Question: I have the following query:
'''
SELECT CASE GROUPING_ID(status, CASE WHEN status IN (2, 4, 5) THEN 1 ELSE 0 END)
WHEN 0
THEN TO_CHAR(status)
WHEN 2
THEN 'subtotal'
ELSE 'total'
END AS status,
COUNT(CASE user_type WHEN 1 THEN 1 END) AS "1",
COUNT(CASE user_type WHEN 2 THEN 1 END) AS "2",
COUNT(CASE user_type WHEN 3 THEN 1 END) AS "3",
COUNT(CASE user_type WHEN 5 THEN 1 END) AS "5",
COUNT(*) AS total
FROM (Select STATUS,USER_TYPE
FROM TRANSACTIONS tr join TRANSACTION_STATUS_CODES sc on sc.id = tr.user_type join
TRANSACTION_USER_TYPES ut on ut.id=tr.user_type
WHERE tr.status!=1 AND Tr.Update_Date BETWEEN TO_DATE('2022-01-01 00:00:00', 'yyyy-mm-dd HH24:MI:SS') AND TO_DATE('2022-11-13 23:59:59', 'yyyy-mm-dd HH24:MI:SS'))
GROUP BY CUBE(status,CASE WHEN status IN (2, 4, 5) THEN 1 ELSE 0 END)
HAVING GROUPING_ID(status, CASE WHEN status IN (2, 4, 5) THEN 1 ELSE 0 END) IN (0, 3)
OR ( GROUPING_ID(status, CASE WHEN status IN (2, 4, 5) THEN 1 ELSE 0 END) = 2
AND CASE WHEN status IN (2, 4, 5) THEN 1 ELSE 0 END = 1 );
'''
which displays:
[
with inner query giving ( thats 10 out of 36rows):
<URL>
anyways.. I've been asked to change the inner query to a better organized one, so I came up with the following pivot table ( which I want it to be my new inner query ):
'''
SELECT p.*
FROM (
SELECT user_type,
status
FROM transactions
WHERE status !=1
AND Update_Date >= DATE '2022-01-01'
AND Update_Date < DATE '2022-11-14'
) PIVOT (
COUNT(*)
FOR user_type IN (1,2,3,5)
) p
ORDER BY status asc;
'''
which gives:
<URL>
what I need to try and achieve is the sum of subtotal/total of rows aswell as total of column( as I have in the first table ), and when I try to make it an inner query the outer query doesnt recognize anything..
<URL>
<URL>
is that achievable without changing the entire query?
or else, what is the best approach to achieve that?
thanks in advance!
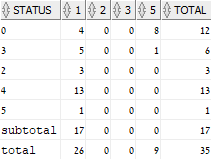
Answer: 'CUBE' does what you want in a single query and was covered in <URL>.
You cannot use 'PIVOT' to do what you want in a single query; instead you would need to use multiple queries joined together with 'UNION ALL' to calculate the status, sub-total and total parts (which is likely to be much less efficient):
'''
SELECT TO_CHAR(status) AS status,
"1",
"2",
"3",
"5",
"1" + "2" + "3" + "5" AS total
FROM table_name
PIVOT ( COUNT(*) FOR user_type IN (1,2,3,5) )
UNION ALL
SELECT 'SUB_TOTAL',
"1",
"2",
"3",
"5",
"1" + "2" + "3" + "5" AS total
FROM (SELECT user_type FROM table_name WHERE status IN (2,4,5))
PIVOT ( COUNT(*) FOR user_type IN (1,2,3,5) )
UNION ALL
SELECT 'TOTAL',
"1",
"2",
"3",
"5",
"1" + "2" + "3" + "5" AS total
FROM (SELECT user_type FROM table_name)
PIVOT ( COUNT(*) FOR user_type IN (1,2,3,5) )
'''
or:
'''
SELECT TO_CHAR(status) AS status,
COUNT(CASE user_type WHEN 1 THEN 1 END) AS "1",
COUNT(CASE user_type WHEN 2 THEN 1 END) AS "2",
COUNT(CASE user_type WHEN 3 THEN 1 END) AS "3",
COUNT(CASE user_type WHEN 5 THEN 1 END) AS "5",
COUNT(*) AS total
FROM table_name
GROUP BY status
UNION ALL
SELECT 'SUB_TOTAL',
COUNT(CASE user_type WHEN 1 THEN 1 END) AS "1",
COUNT(CASE user_type WHEN 2 THEN 1 END) AS "2",
COUNT(CASE user_type WHEN 3 THEN 1 END) AS "3",
COUNT(CASE user_type WHEN 5 THEN 1 END) AS "5",
COUNT(*) AS total
FROM table_name
WHERE status IN (2,4,5)
UNION ALL
SELECT 'TOTAL',
COUNT(CASE user_type WHEN 1 THEN 1 END) AS "1",
COUNT(CASE user_type WHEN 2 THEN 1 END) AS "2",
COUNT(CASE user_type WHEN 3 THEN 1 END) AS "3",
COUNT(CASE user_type WHEN 5 THEN 1 END) AS "5",
COUNT(*) AS total
FROM table_name
'''
Which, for the sample data, (also from <URL>:
'''
CREATE TABLE table_name (status, user_type) AS
SELECT 2, 1 FROM DUAL CONNECT BY LEVEL <= 3 UNION ALL
SELECT 4, 1 FROM DUAL CONNECT BY LEVEL <= 13 UNION ALL
SELECT 5, 1 FROM DUAL CONNECT BY LEVEL <= 1 UNION ALL
SELECT 3, 1 FROM DUAL CONNECT BY LEVEL <= 5 UNION ALL
SELECT 3, 5 FROM DUAL CONNECT BY LEVEL <= 1 UNION ALL
SELECT 0, 1 FROM DUAL CONNECT BY LEVEL <= 4 UNION ALL
SELECT 0, 5 FROM DUAL CONNECT BY LEVEL <= 8;
'''
Both output the same as using a single query with 'CUBE':
| STATUS | 1 | 2 | 3 | 5 | TOTAL |
| ------ | - | - | - | - | ----- |
| 2 | 3 | 0 | 0 | 0 | 3 |
| 4 | 13 | 0 | 0 | 0 | 13 |
| 0 | 4 | 0 | 0 | 8 | 12 |
| 5 | 1 | 0 | 0 | 0 | 1 |
| 3 | 5 | 0 | 0 | 1 | 6 |
| SUB_TOTAL | 17 | 0 | 0 | 0 | 17 |
| TOTAL | 26 | 0 | 0 | 9 | 35 |
---
If you did want to do it without 'CUBE' then you can generate extra rows before pivoting (however, I think 'CUBE' will still be more efficient):
'''
SELECT title AS status,
"1",
"2",
"3",
"5",
"1" + "2" + "3" + "5" AS total
FROM (
SELECT l.*, t.user_type
FROM table_name t
CROSS JOIN LATERAL (
SELECT t.status, TO_CHAR(t.status) AS title, 1 AS priority FROM DUAL UNION ALL
SELECT NULL, 'SUB_TOTAL', 2 FROM DUAL WHERE t.status IN (2,4,5) UNION ALL
SELECT NULL, 'TOTAL', 3 FROM DUAL
) l
)
PIVOT ( COUNT(*) FOR user_type IN (1,2,3,5) )
ORDER BY priority, status
'''
Which produces the same output.
<URL>